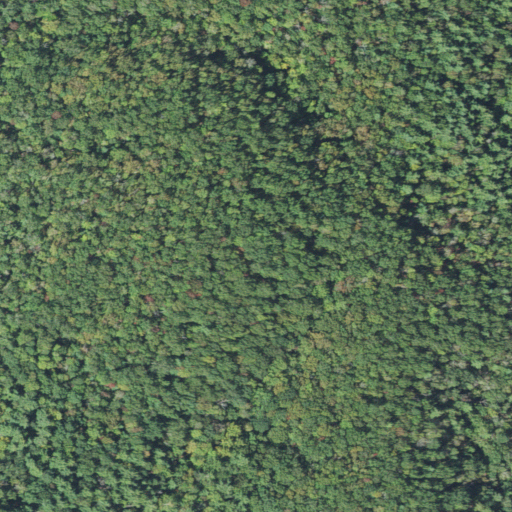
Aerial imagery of mountain in North Carolina named Chestnut Mountain containing mixed forest, deciduous forest, and evergreen forest